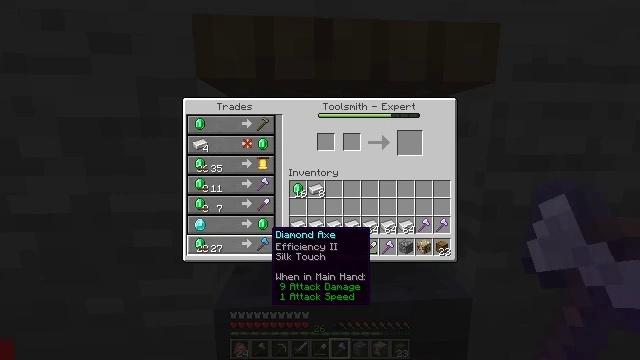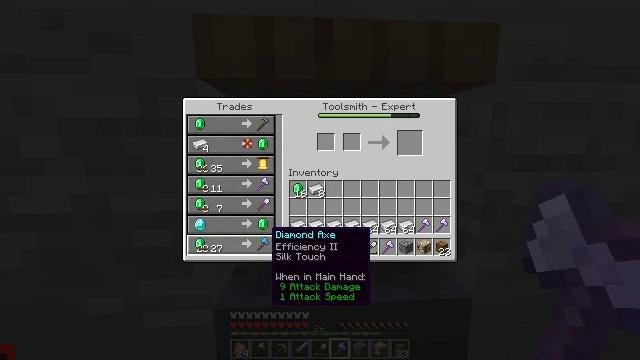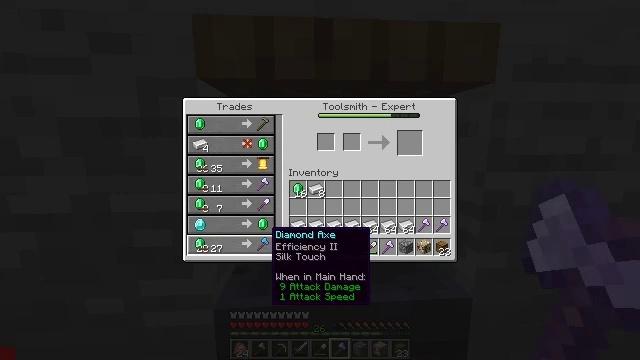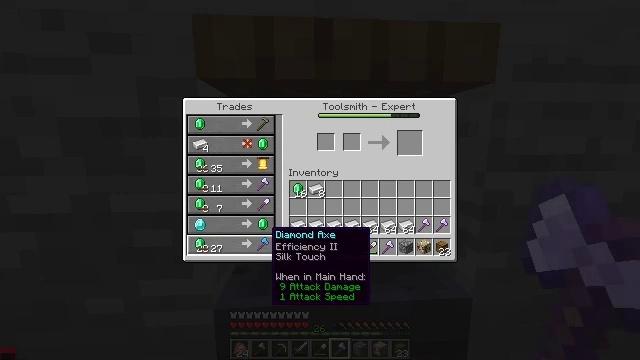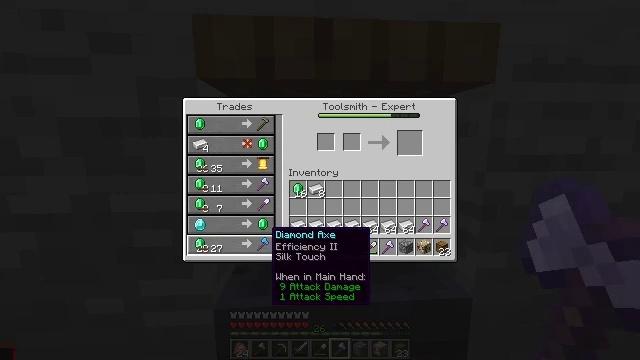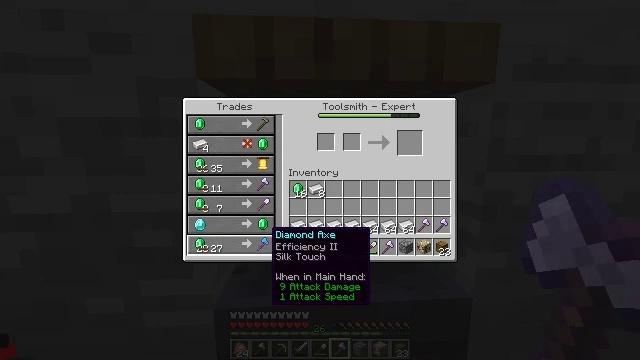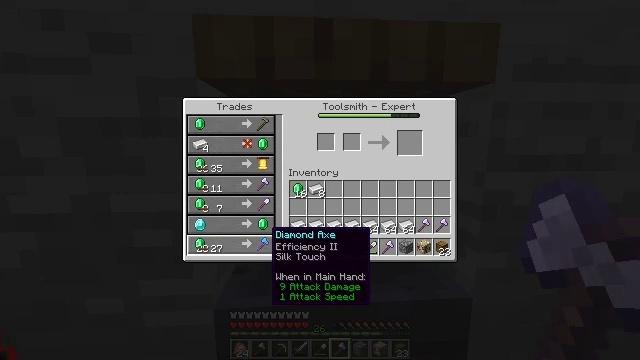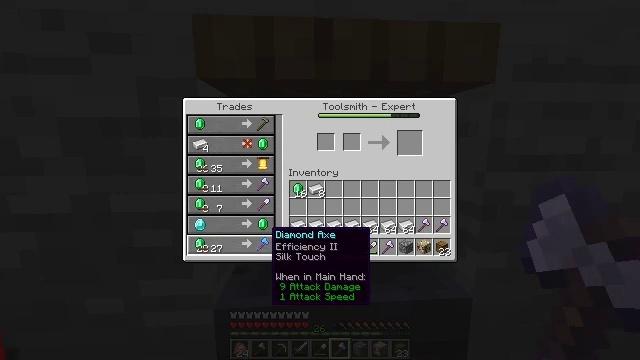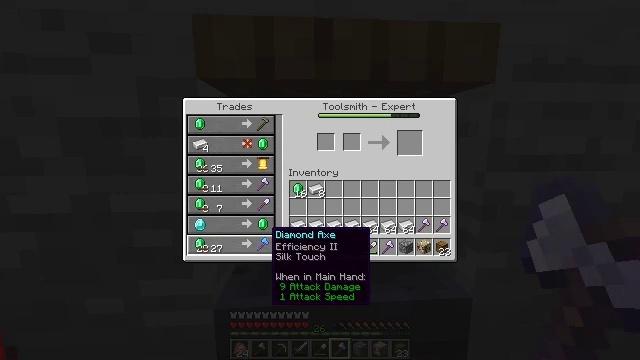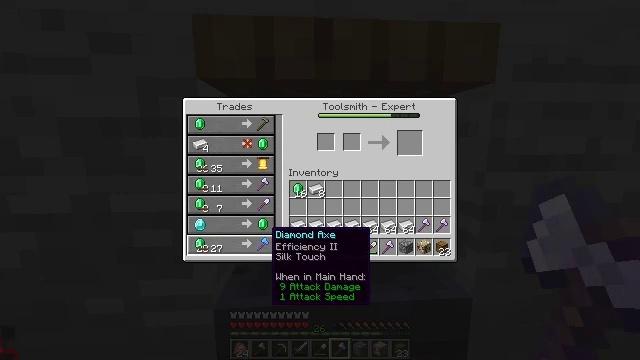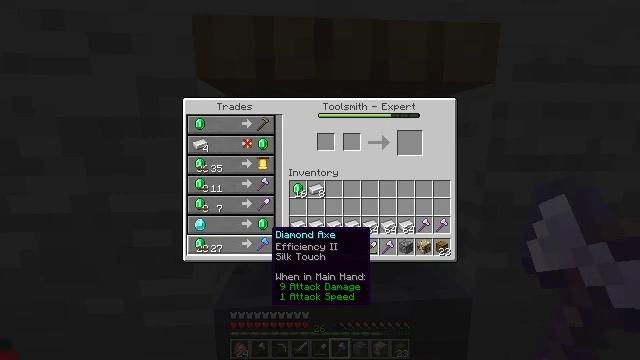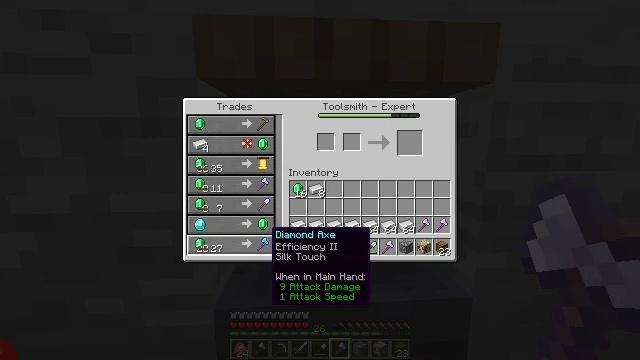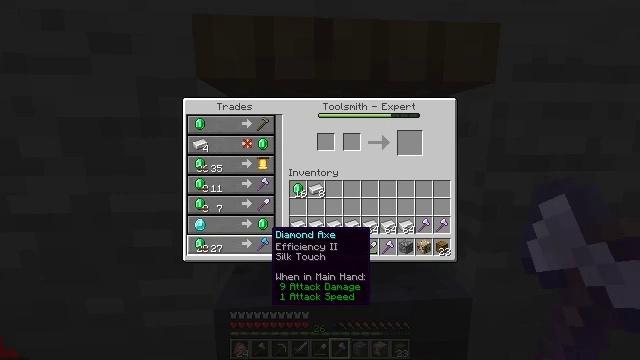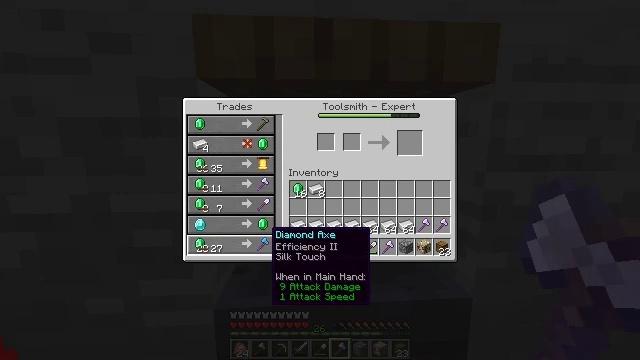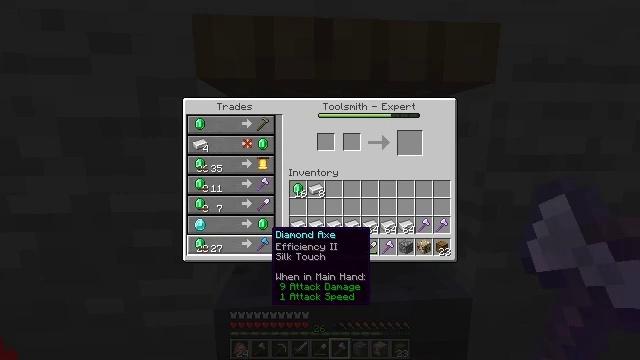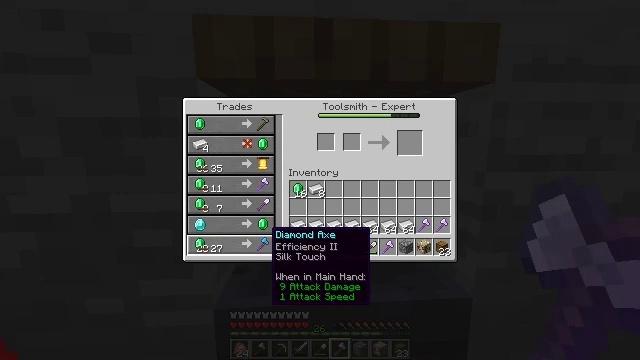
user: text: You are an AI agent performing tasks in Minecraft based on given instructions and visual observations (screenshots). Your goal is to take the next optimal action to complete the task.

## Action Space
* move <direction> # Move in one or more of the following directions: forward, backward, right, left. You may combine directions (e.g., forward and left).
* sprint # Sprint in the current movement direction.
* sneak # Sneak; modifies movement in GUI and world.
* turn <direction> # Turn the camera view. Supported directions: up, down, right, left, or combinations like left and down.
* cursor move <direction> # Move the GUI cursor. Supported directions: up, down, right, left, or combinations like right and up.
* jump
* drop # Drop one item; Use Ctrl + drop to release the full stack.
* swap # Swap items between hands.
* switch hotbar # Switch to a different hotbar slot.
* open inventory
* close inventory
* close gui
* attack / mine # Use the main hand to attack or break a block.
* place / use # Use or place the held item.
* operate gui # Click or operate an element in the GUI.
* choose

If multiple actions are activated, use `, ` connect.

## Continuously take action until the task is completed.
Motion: motion action
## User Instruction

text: Interact with a crafting table to get an iron shovel.
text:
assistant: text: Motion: no_op
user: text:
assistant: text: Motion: no_op
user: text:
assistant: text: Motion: no_op
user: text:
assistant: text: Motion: no_op
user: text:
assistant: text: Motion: no_op
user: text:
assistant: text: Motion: no_op
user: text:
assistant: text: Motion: no_op
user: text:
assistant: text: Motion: no_op
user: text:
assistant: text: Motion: no_op
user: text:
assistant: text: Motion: no_op
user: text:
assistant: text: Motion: no_op
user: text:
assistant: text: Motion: no_op
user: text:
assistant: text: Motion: no_op
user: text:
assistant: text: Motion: no_op
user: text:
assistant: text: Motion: no_op
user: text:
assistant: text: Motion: no_op
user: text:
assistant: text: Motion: no_op
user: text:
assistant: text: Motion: no_op
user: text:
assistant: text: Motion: no_op
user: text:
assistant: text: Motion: no_op
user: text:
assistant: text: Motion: no_op
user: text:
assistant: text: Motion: no_op
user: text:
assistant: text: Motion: no_op
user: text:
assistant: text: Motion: no_op
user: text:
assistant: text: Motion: no_op
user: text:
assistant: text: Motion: no_op
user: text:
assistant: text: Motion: no_op
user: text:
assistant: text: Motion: no_op
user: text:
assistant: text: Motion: no_op
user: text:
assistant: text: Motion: no_op